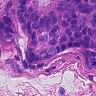
Metastatic tissue present: yes